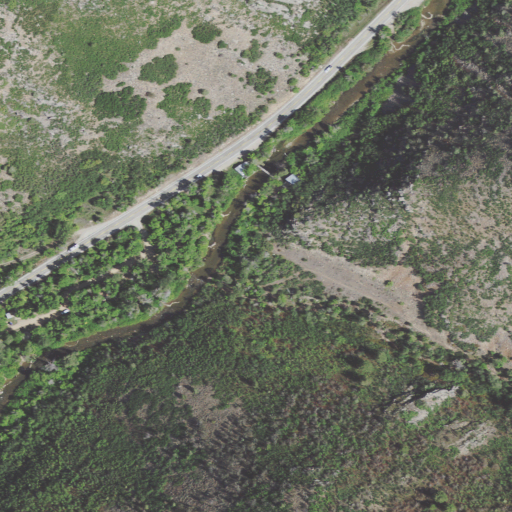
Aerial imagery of valley in Utah named Magpie Canyon containing shrub, deciduous forest, evergreen forest, open development, woody wetlands, mixed forest, and low intensity development